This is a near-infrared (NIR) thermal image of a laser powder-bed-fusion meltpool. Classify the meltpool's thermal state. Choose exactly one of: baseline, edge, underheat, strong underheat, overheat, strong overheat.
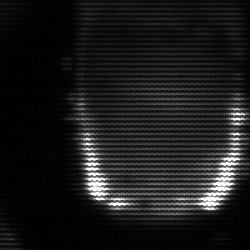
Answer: baseline